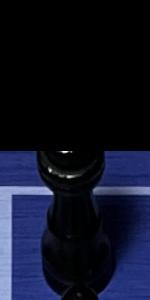
Label: Queen_Black